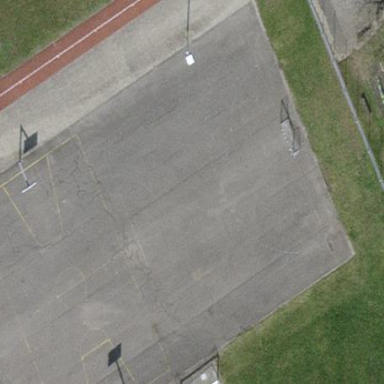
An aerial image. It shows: Multi-sport area with asphalt surface.